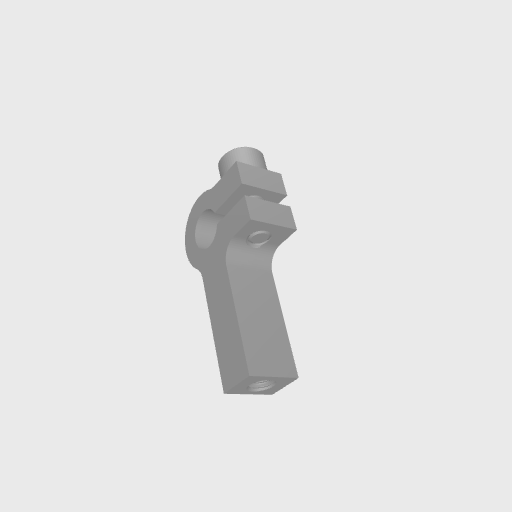
Part: Side1Post1ClampingMount6ID